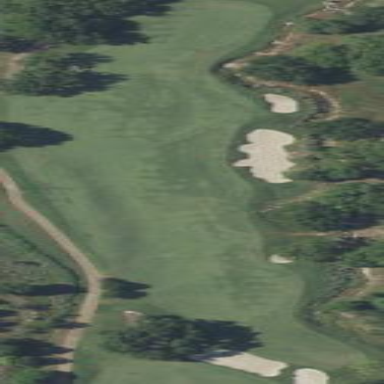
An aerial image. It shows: Golf fairway surrounded by grass.